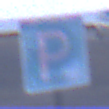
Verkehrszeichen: Parken
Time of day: SunriseSunset
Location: Outdoor (Urban)
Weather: Overcast
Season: NotSpecified
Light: Natural